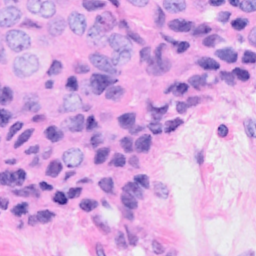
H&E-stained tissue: Breast